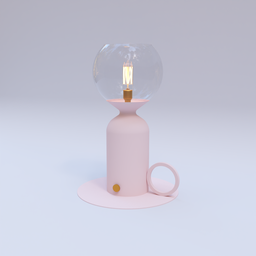
Label: lighting